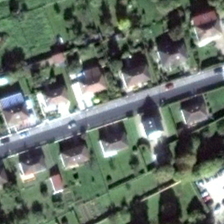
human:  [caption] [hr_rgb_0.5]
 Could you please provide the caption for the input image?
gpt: many buildings and green plants are in a medium residential area .

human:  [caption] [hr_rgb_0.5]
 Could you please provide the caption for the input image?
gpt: many buildings and green plants are in a medium residential area .

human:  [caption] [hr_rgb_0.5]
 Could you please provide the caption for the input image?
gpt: many buildings and green plants are in a medium residential area .

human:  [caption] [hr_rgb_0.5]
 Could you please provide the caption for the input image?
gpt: many buildings and green plants are in a medium residential area .

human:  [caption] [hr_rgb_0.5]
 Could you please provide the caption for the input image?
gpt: many buildings and green plants are in a medium residential area .